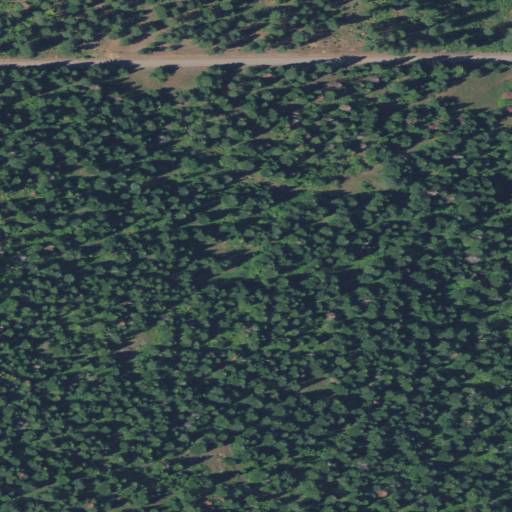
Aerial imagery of valley in Oregon named Rail Canyon containing evergreen forest, open development, low intensity development, and grassland